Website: lowes
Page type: account-selection
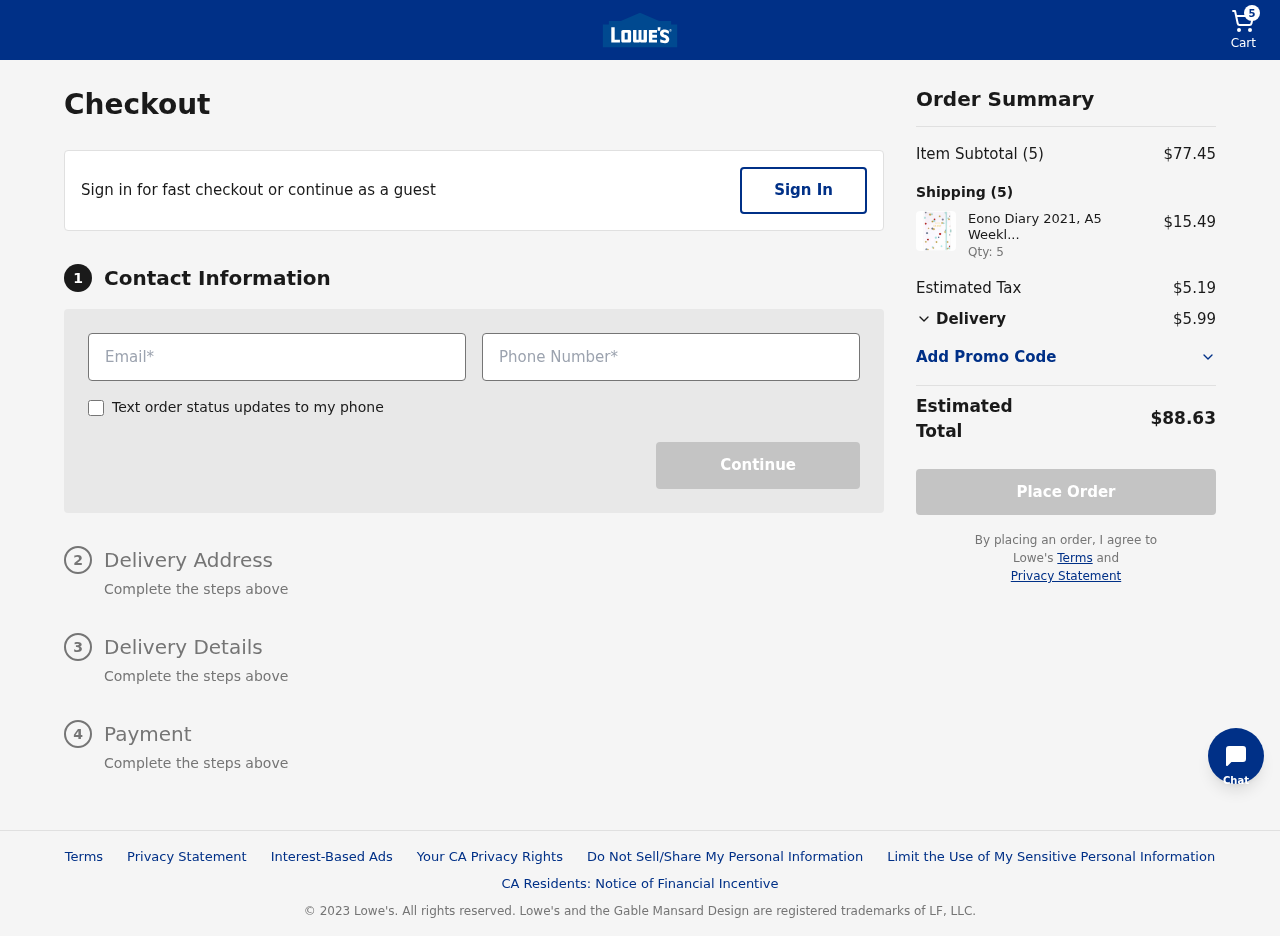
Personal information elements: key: PII_EMAIL
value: alejandro_stuart@gmail.com
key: PII_PHONE
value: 6128035935
Product elements: key: PRODUCT1_NAME
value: Eono Diary 2021, A5 Weekly Planner from January to December 2021 with Hardcover, Pen Loop and Back P
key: PRODUCT1_PRICE
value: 15.49
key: PRODUCT1_QUANTITY
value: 5
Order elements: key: ORDER_NUM_ITEMS
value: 5
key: ORDER_SUBTOTAL
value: $77.45
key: ORDER_TAX
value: $5.19
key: ORDER_SHIPPING_COST
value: $5.99
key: ORDER_TOTAL
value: $88.63